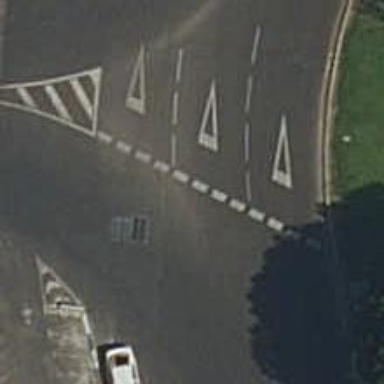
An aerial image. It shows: Tertiary road with shared cycle lane.